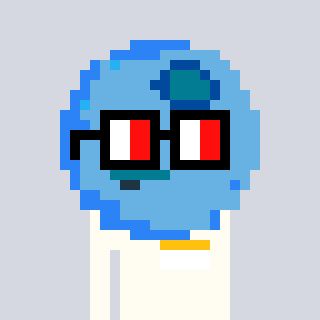
a pixel art character with square glasses with black frames and red eyes, a blueberry-shaped head and a grayscale-colored body on a cool background